Field crop: maize
Growth stage: 2
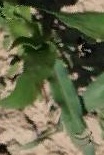
Species: maize